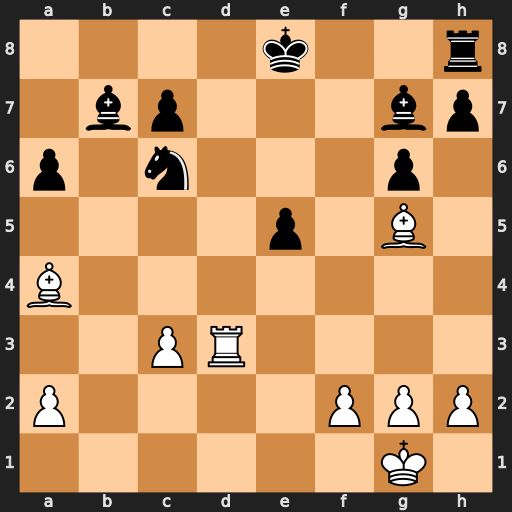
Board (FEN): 4k2r/1bp3bp/p1n3p1/4p1B1/B7/2PR4/P4PPP/6K1
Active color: w
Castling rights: k
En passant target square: -
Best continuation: Rd8+ Kf7 Bb3#